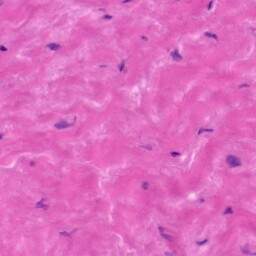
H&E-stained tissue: Tonsil